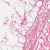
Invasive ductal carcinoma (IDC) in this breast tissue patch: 0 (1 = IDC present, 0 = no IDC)